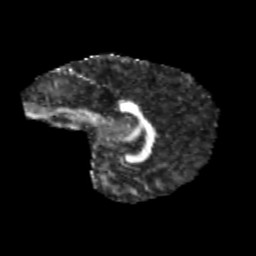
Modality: FA
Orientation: sagittal
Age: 12
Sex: male
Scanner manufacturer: siemens
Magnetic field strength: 3 T
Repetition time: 3.8 s
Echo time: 0.07 s